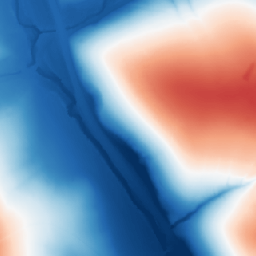
Category: trend_removal
Decomposition family: polynomial
Decomposition parameters: degree: 1
Upsampling method: nearest
Upsampling parameters: scale: 8
Upsampling scale: 8